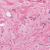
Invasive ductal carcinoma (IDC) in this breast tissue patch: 0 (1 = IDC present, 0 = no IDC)